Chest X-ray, AP view. Patient: 29 years old, sex F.
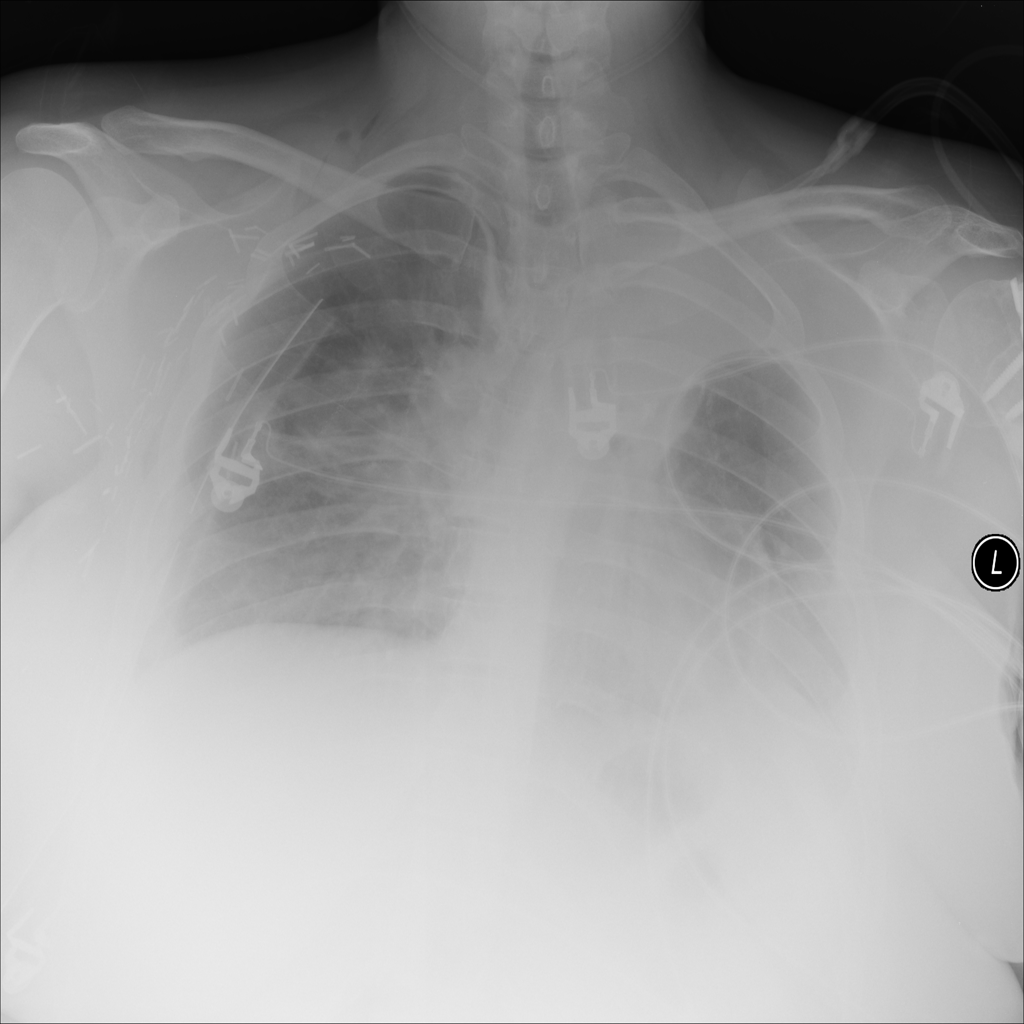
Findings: Pneumothorax